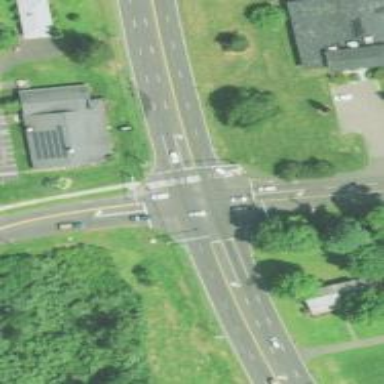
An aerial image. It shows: Marked crossing on footway.